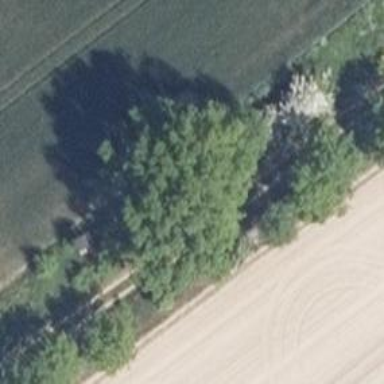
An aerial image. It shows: Beautiful tree in nature.